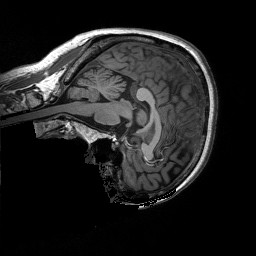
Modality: T1w
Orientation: sagittal
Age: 60
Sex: female
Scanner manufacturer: siemens
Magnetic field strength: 3 T
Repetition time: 2.5 s
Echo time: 0.00248 s